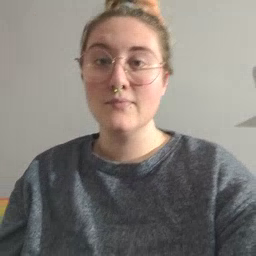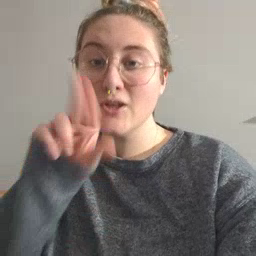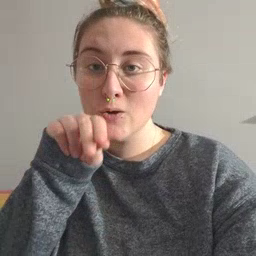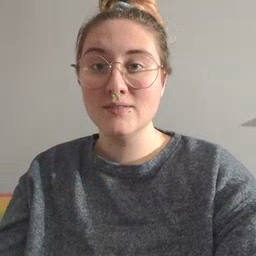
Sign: goose